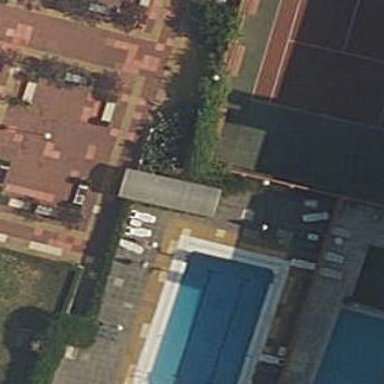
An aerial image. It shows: Swimming pool located in leisure land.